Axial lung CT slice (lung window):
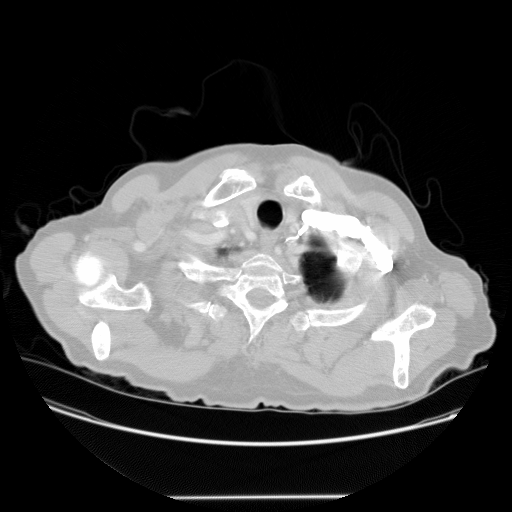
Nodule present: no